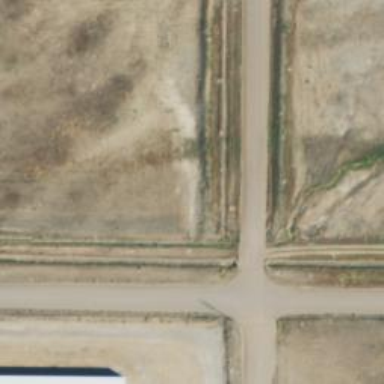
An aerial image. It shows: Simple road.